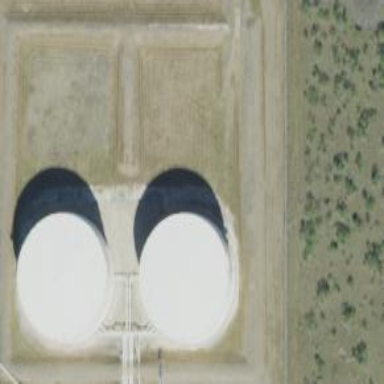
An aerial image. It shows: Storage tank that is man-made.